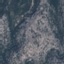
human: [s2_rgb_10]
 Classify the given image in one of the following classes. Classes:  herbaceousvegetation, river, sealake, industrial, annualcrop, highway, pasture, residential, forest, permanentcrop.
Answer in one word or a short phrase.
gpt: HerbaceousVegetation